Field crop: maize
Growth stage: 1
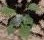
Species: chenopodium